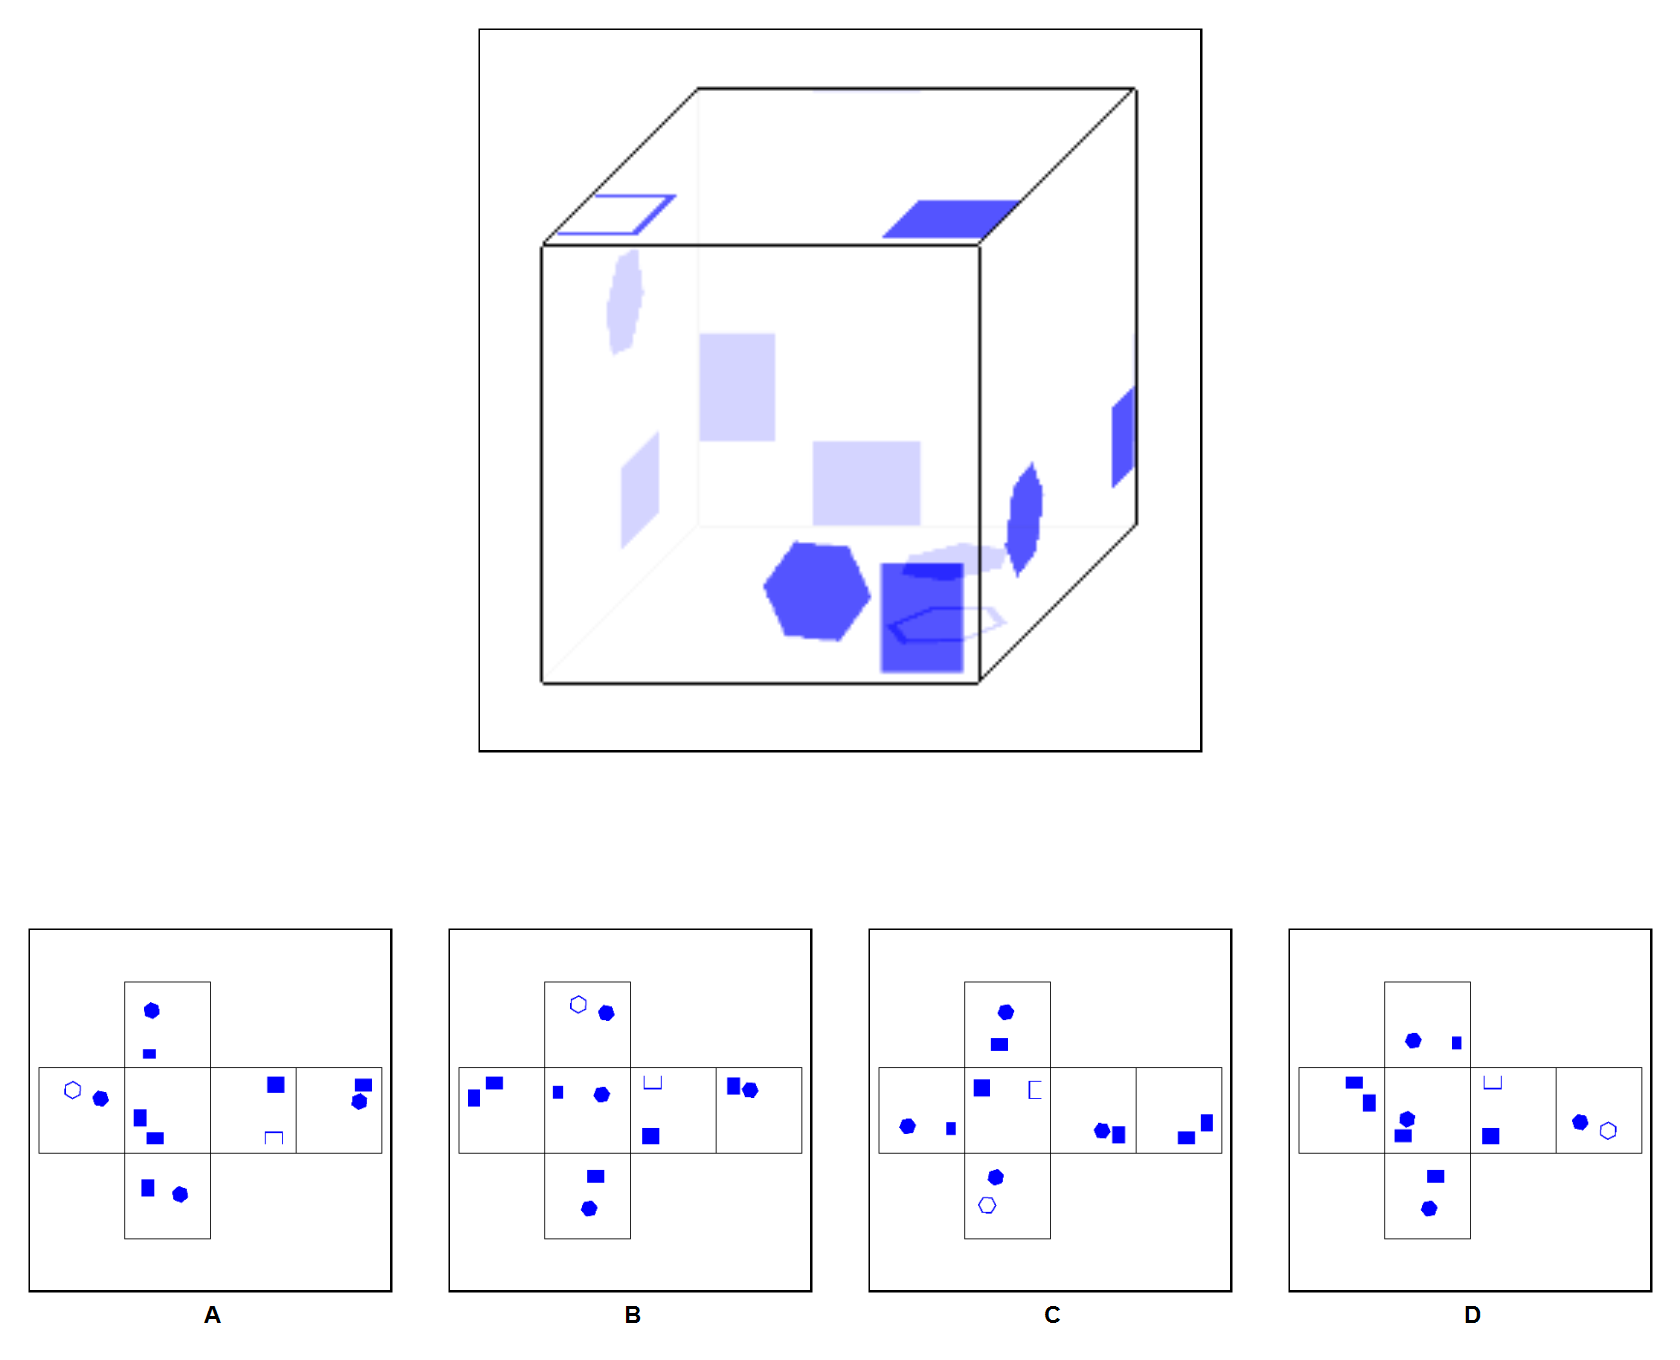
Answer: A